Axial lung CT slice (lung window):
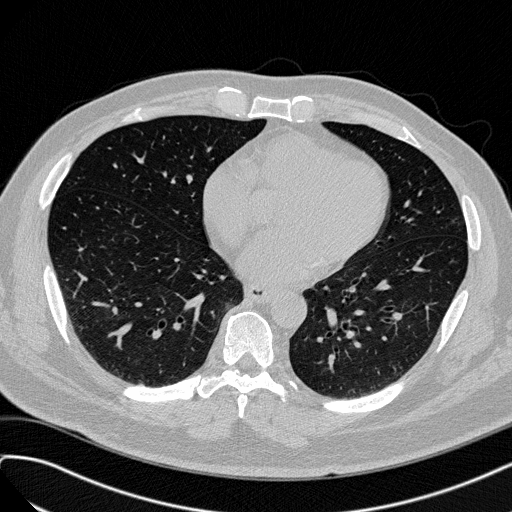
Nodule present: no